Interaction volume radius: 5 \u00c5
Interaction volume height: 25 \u00c5
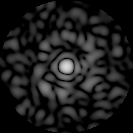
Disorder parameter: 0.8118